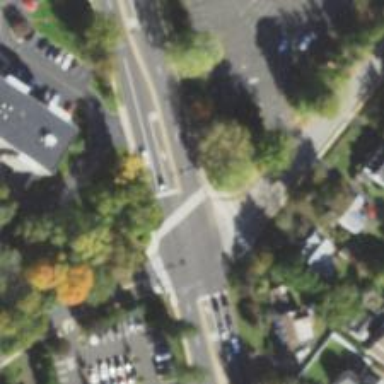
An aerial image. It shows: Marked crossing on footway.